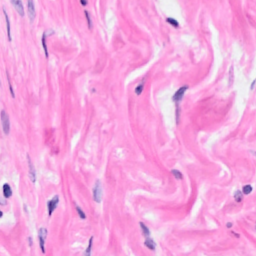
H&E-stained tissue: Breast